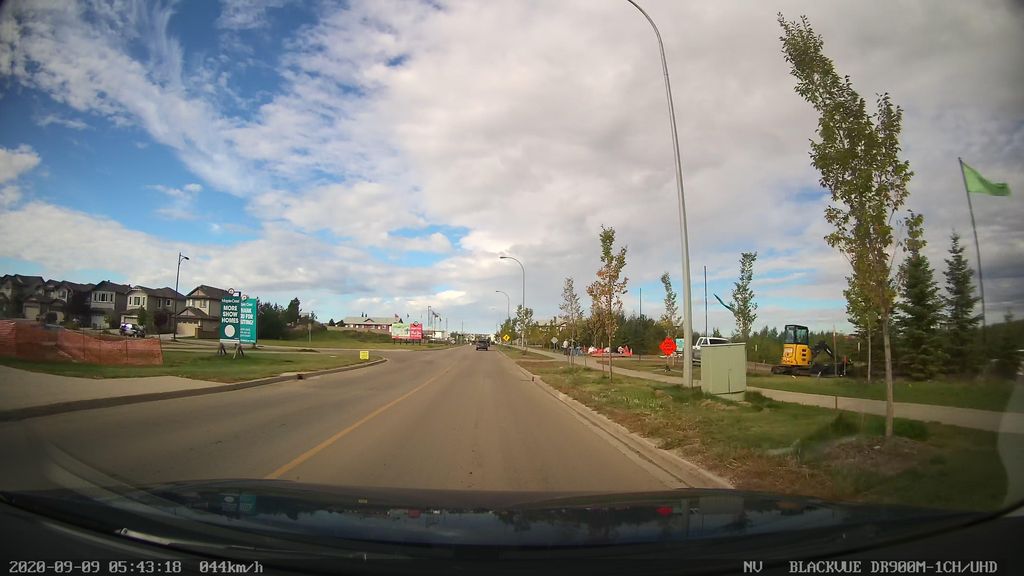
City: edmonton